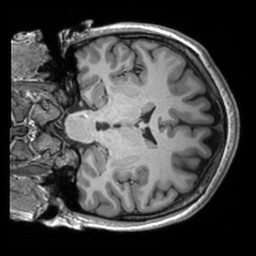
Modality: T1w
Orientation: coronal
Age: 23
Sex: female
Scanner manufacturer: siemens
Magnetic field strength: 3 T
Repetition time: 2.53 s
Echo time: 0.00298 s